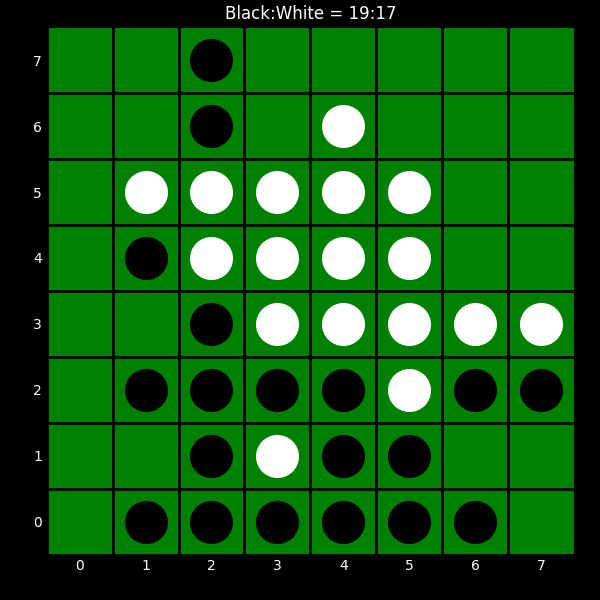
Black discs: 19
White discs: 17